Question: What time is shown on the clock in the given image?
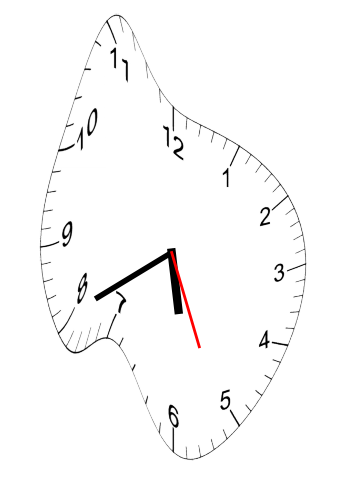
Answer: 05:40:26